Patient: sex F, age 78
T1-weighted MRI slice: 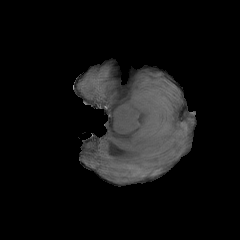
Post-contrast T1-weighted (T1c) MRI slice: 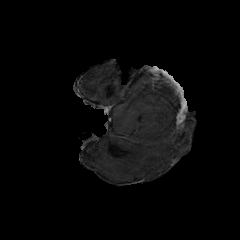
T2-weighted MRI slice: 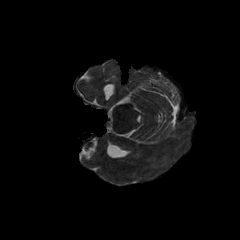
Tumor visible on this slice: no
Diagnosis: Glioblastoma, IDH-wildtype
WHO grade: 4